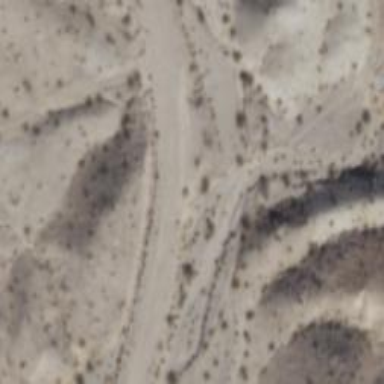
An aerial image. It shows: Abandoned road.